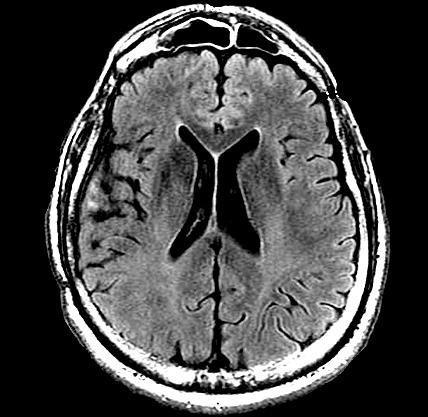
Label: notumor